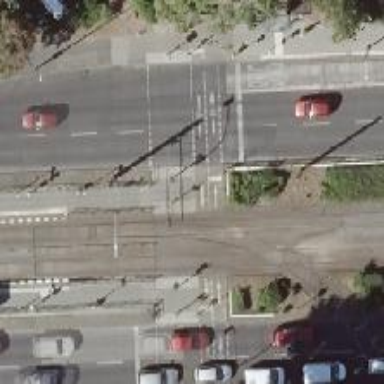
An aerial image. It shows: Footway that serves as traffic island.